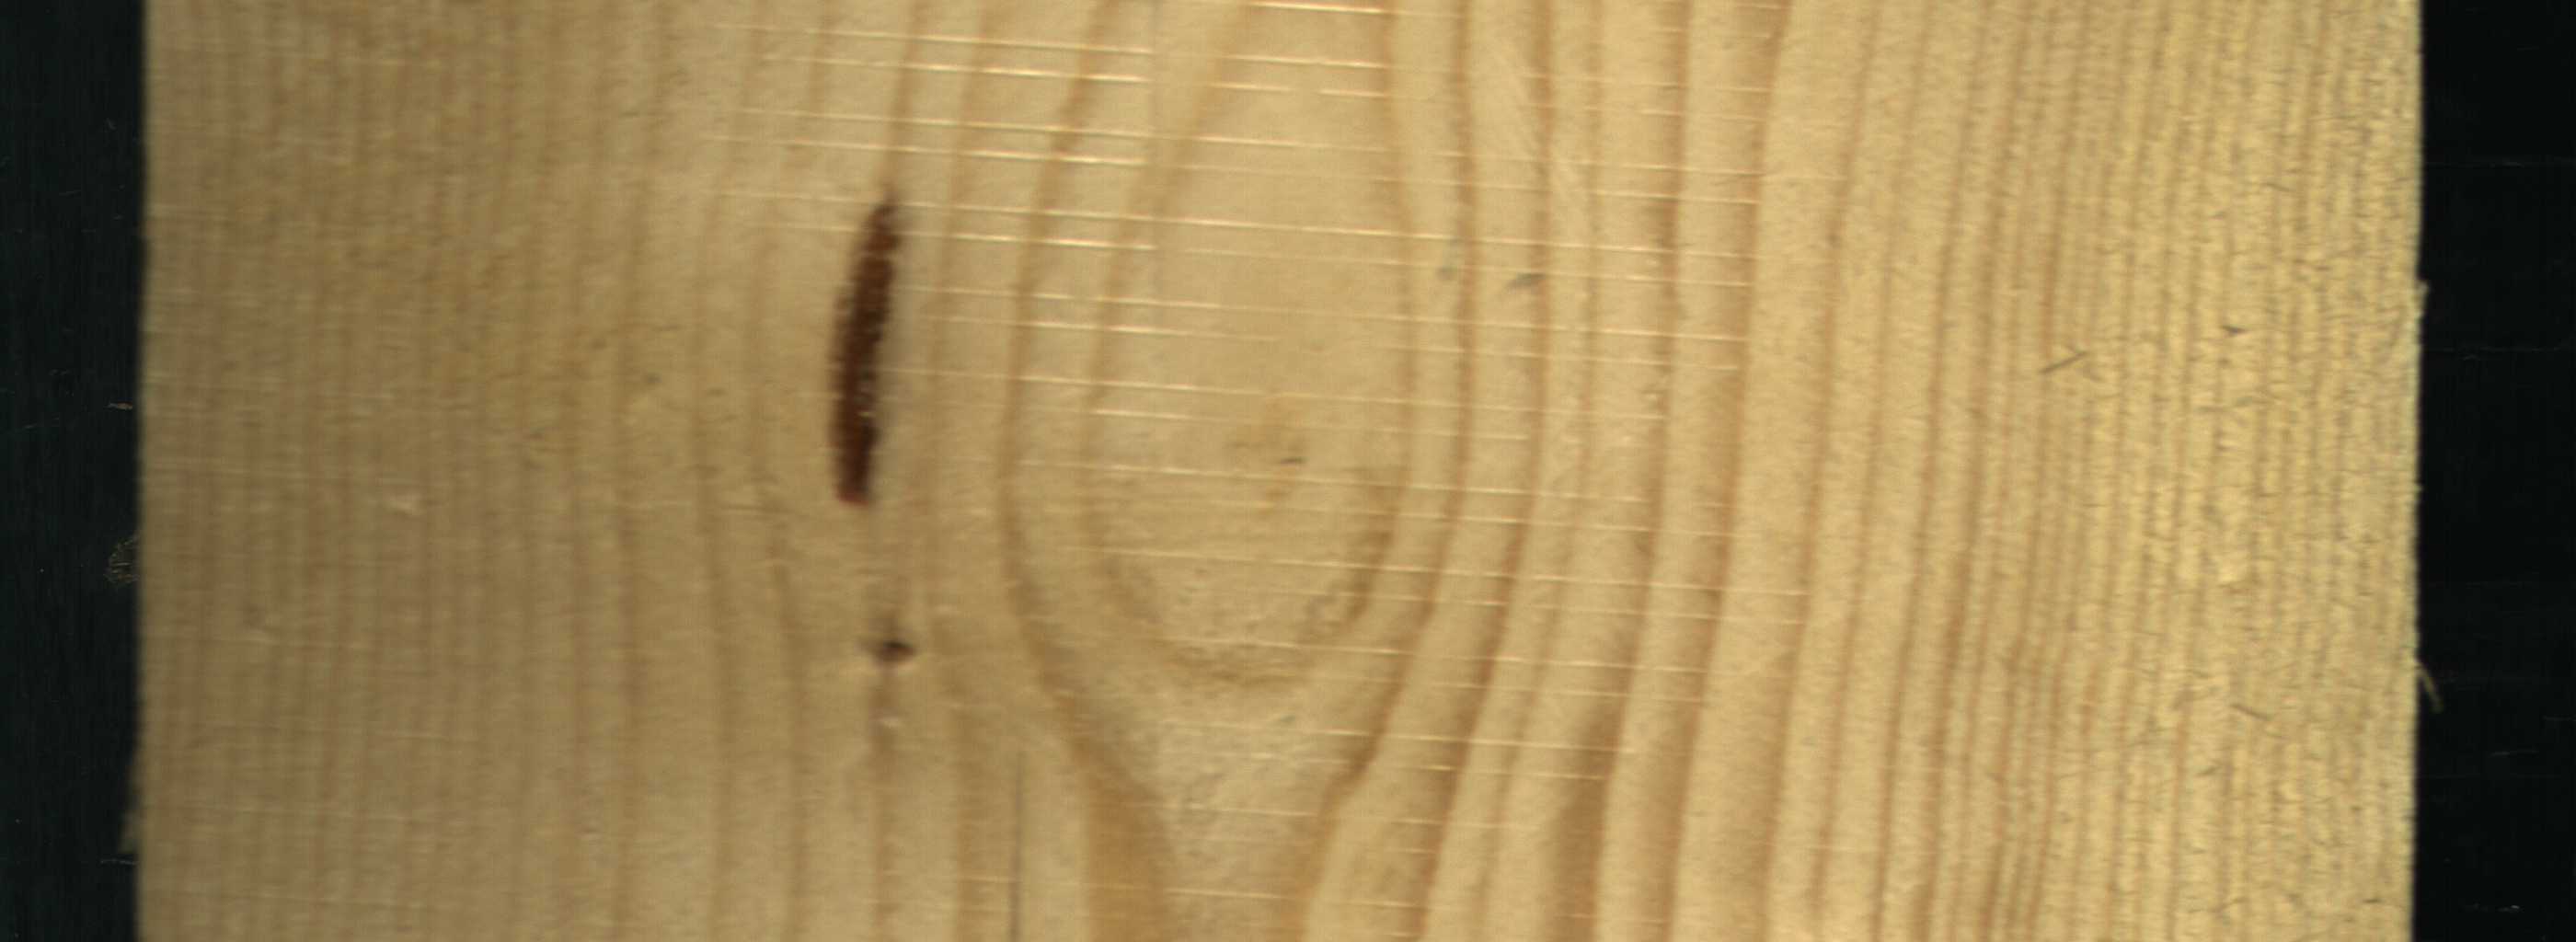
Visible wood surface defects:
resin
Live_Knot